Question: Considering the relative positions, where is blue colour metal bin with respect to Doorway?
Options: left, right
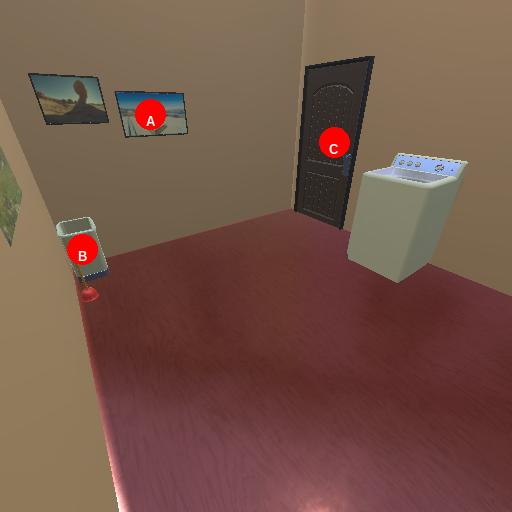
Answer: left